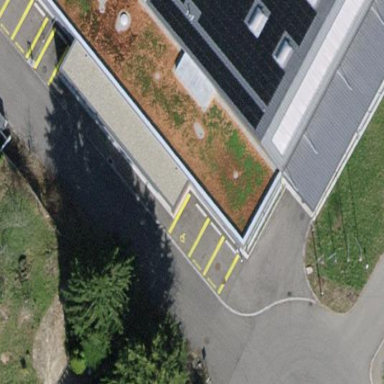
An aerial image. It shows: View of roof of building.